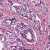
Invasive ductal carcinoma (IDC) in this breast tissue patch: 1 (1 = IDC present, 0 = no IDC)